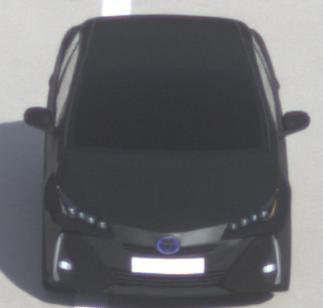
Make: Toyota
Model: Prius 1.8 Plug-In Hybrid
Detailed model: Prius (XW5) Plug-In
Model produced from: 2019/07
Model produced until: 2020/07
Doors: 5
Color: black
Road condition: dry road
Daytime: morning or afternoon
Contrast: medium contrast